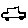
Label: car